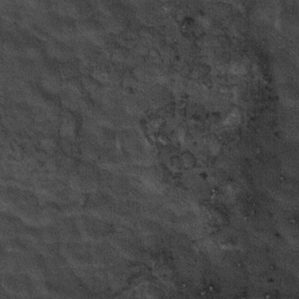
Label: frost